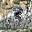
Label: 3